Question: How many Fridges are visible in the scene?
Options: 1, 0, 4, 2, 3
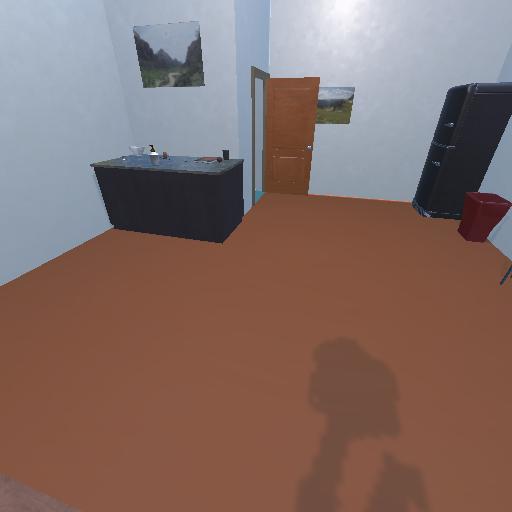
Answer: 1